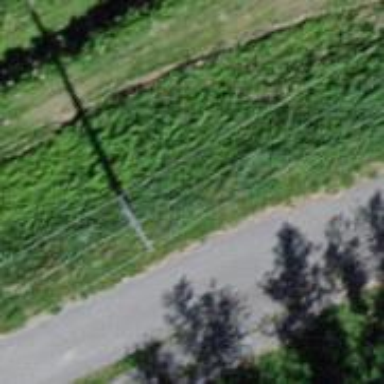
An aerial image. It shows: Concrete power pole with straight line management system.